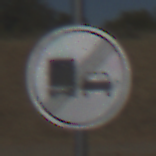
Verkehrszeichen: EndeUeberholverbotKraftfahrzeuge
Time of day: Midday
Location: Outdoor (RoadRail)
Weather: Clear
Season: Summer
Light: Natural